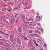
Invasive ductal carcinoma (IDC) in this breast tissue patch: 0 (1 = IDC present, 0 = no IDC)